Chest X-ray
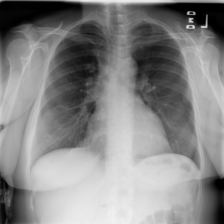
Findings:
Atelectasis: negative
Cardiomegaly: negative
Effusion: negative
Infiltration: negative
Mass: negative
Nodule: negative
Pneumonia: negative
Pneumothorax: negative
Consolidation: negative
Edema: negative
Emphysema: negative
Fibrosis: negative
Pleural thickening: negative
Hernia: negative